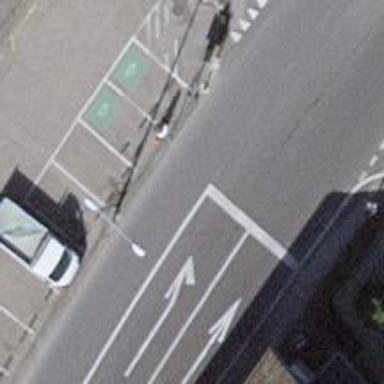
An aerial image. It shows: Charging station.